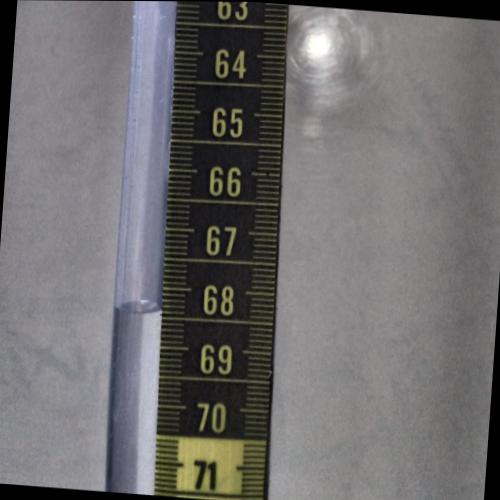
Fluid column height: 68.4 cm